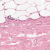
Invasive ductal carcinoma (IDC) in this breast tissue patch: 0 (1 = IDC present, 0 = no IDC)